Question: I need to open a popup, after checking a condition in javascript. I was trying to customize the popup window.
I used
'''
function fun()
{
if() {
window.open('name.jsp','Popup','toolbar=no,location=no,status=no,menubar=no,scrollbars=yes,resizable=no,width=420,height=400,left=430,top=23');
}
else {
}
}
'''
But I needed a pop like what I have given below.
Is it possible in javascript.
image 1: what I am getting
image 2: what is needed.

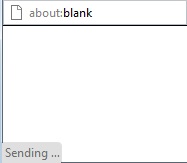
Answer: +1 for all the suggestions to use a modal instead of a popup winodw (which can't be styled how you want).
Modals are the more modern and user friendly way to go. This post: <URL> has quite a few links in it that could get you started.
With a little css and an icon, you could get your modal to look exactly like your image 2.